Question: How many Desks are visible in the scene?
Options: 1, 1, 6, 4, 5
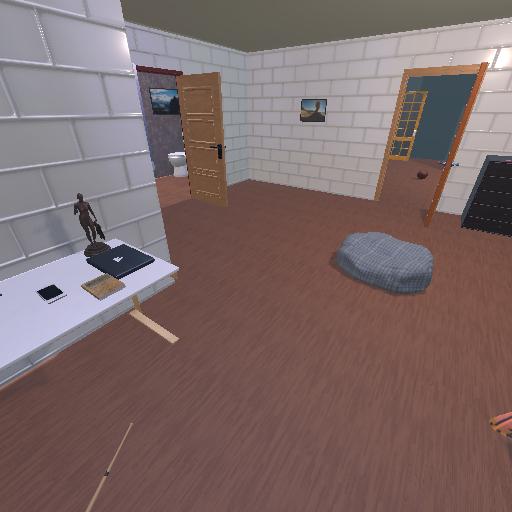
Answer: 1